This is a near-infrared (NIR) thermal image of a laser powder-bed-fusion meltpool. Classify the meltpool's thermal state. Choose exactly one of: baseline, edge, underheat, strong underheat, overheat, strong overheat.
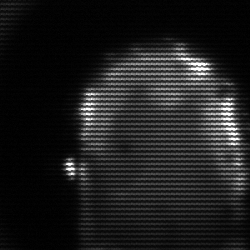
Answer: baseline